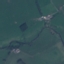
Land use / land cover: Pasture